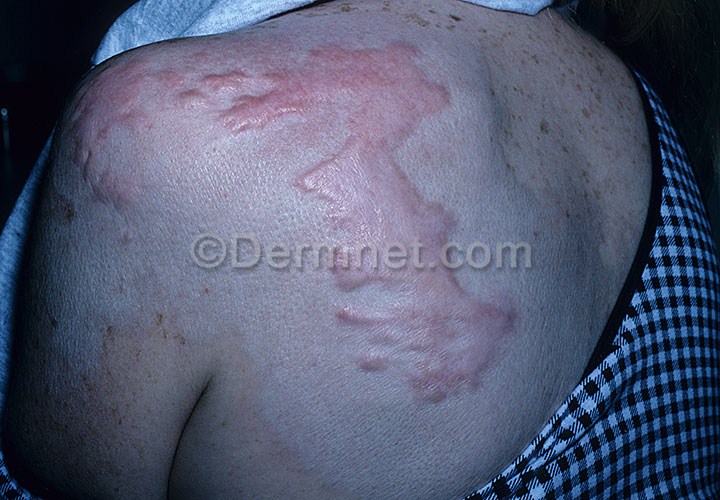
Disease: Seborrheic Keratoses and other Benign Tumors